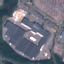
Label: Industrial